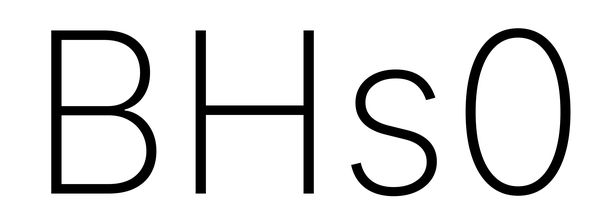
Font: Inter_ExtraLight